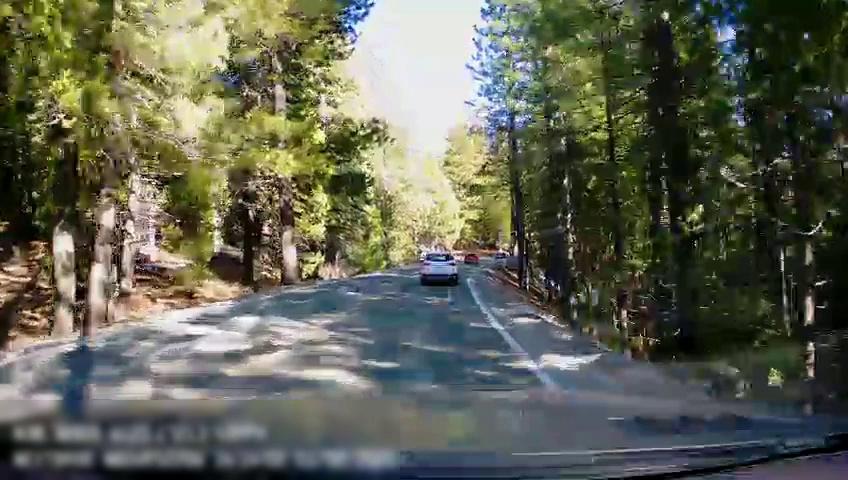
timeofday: Day
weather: Sunny
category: Drivable Space
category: Vehicles | SUV
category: Vehicles | SUV
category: Lanes | Current Lane